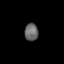
Tissue: lung
Cell type: Epithelial cells
Senescence score: 0.2257
Nuclear area (px): 236
Mean DAPI intensity: 100.953